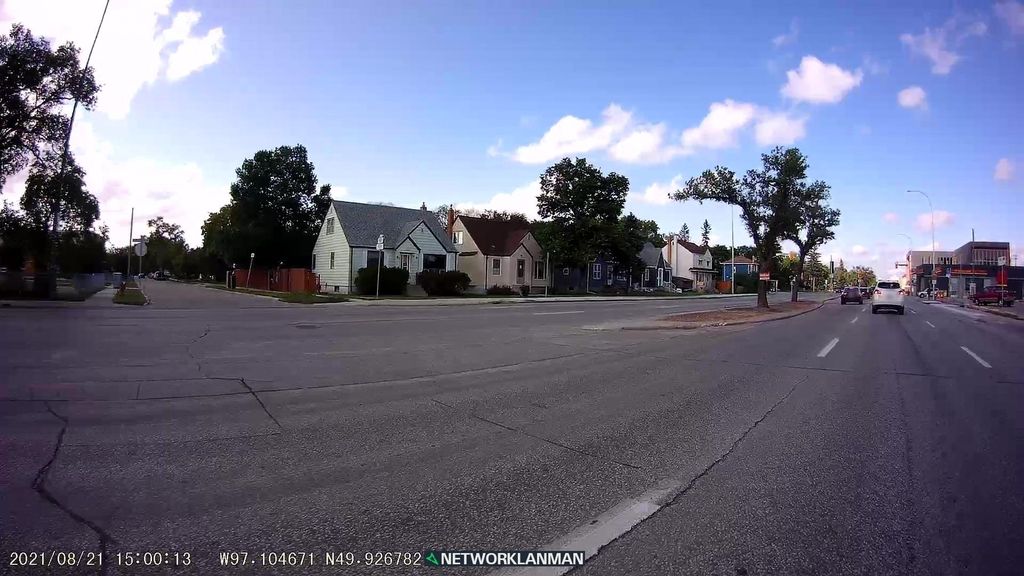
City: winnipeg